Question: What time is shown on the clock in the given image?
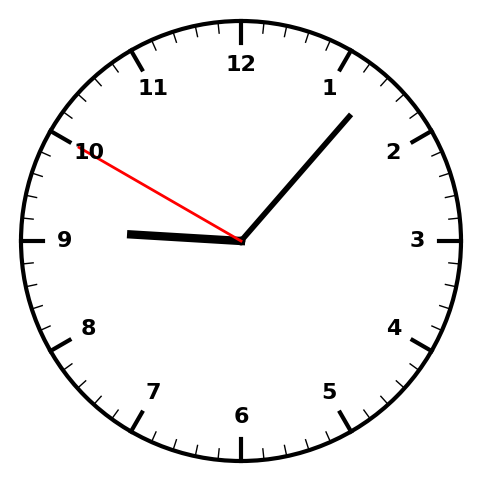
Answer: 09:06:50